Question: I followed the guide of the Qt documentation and completed a custom widget plugin. And now it can run successfully in QtDesigner.
This is the example I refer to:
<URL>
This is a clock widget with three hands.

I want to change the color of the hands through qss, just like this:
'''
Clock {
hour-hand: #333333;
minute-hand: #f7f7f7;
second-hand: #cccccc;
}
'''
I read the document about QStyle, the document about QStyleOption, and the document about QStylePlugin. But I haven't figured out the relationship between them well, and I don't know what Class should be used to solve my problem.
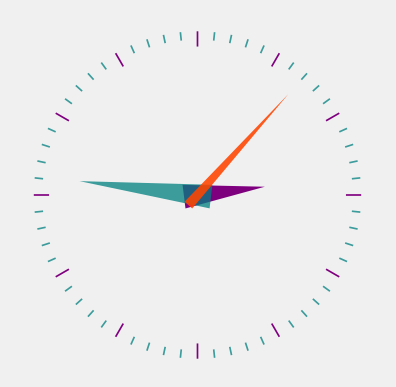
Answer: Qt StyleSheet is dedicated to painting predefined widgets since its implementation is a QStyle of Qt's private API, therefore new properties cannot be predefined. But within the Qt StyleSheet properties there is a qproperty-foo that can be used in this case, for example to set the color of the hour hand, and for this you must create a QProperty:
'''
#ifndef ANALOGCLOCK_H
#define ANALOGCLOCK_H
#include <QWidget>
#include <QtUiPlugin/QDesignerExportWidget>
class QDESIGNER_WIDGET_EXPORT AnalogClock : public QWidget
{
Q_OBJECT
Q_PROPERTY(QColor hourColor READ hourColor WRITE setHourColor)
public:
explicit AnalogClock(QWidget *parent = nullptr);
QColor hourColor() const;
void setHourColor(QColor hourColor);
protected:
void paintEvent(QPaintEvent *event) override;
private:
QColor m_hourColor;
};
#endif
'''
'''
#include "analogclock.h"
#include <QMouseEvent>
#include <QPainter>
#include <QTime>
#include <QTimer>
AnalogClock::AnalogClock(QWidget *parent)
: QWidget(parent), m_hourColor(QColor(127, 0, 127))
{
QTimer *timer = new QTimer(this);
connect(timer, &QTimer::timeout, this, QOverload::of(&QWidget::update));
timer->start(1000);
setWindowTitle(tr("Analog Clock"));
resize(200, 200);
}
QColor AnalogClock::hourColor() const
{
return m_hourColor;
}
void AnalogClock::setHourColor(QColor hourColor)
{
if (m_hourColor == hourColor)
return;
m_hourColor = hourColor;
update();
}
void AnalogClock::paintEvent(QPaintEvent *)
{
static const QPoint hourHand[3] = {
QPoint(7, 8),
QPoint(-7, 8),
QPoint(0, -40)
};
static const QPoint minuteHand[3] = {
QPoint(7, 8),
QPoint(-7, 8),
QPoint(0, -70)
};
QColor minuteColor(0, 127, 127, 191);
int side = qMin(width(), height());
QTime time = QTime::currentTime();
QPainter painter(this);
painter.setRenderHint(QPainter::Antialiasing);
painter.translate(width() / 2, height() / 2);
painter.scale(side / 200.0, side / 200.0);
painter.setPen(Qt::NoPen);
painter.setBrush(m_hourColor);
painter.save();
painter.rotate(30.0 * ((time.hour() + time.minute() / 60.0)));
painter.drawConvexPolygon(hourHand, 3);
painter.restore();
painter.setPen(m_hourColor);
for (int i = 0; i < 12; ++i) {
painter.drawLine(88, 0, 96, 0);
painter.rotate(30.0);
}
painter.setPen(Qt::NoPen);
painter.setBrush(minuteColor);
painter.save();
painter.rotate(6.0 * (time.minute() + time.second() / 60.0));
painter.drawConvexPolygon(minuteHand, 3);
painter.restore();
painter.setPen(minuteColor);
for (int j = 0; j < 60; ++j) {
if ((j % 5) != 0)
painter.drawLine(92, 0, 96, 0);
painter.rotate(6.0);
}
}
'''
and then you can use:
'''
AnalogClock {
qproperty-hourColor: #333333;
}
'''
<URL>
By default the QProperty have the DESIGNABLE in true so you can also modify the hourColor property from the Property editor:
<URL>